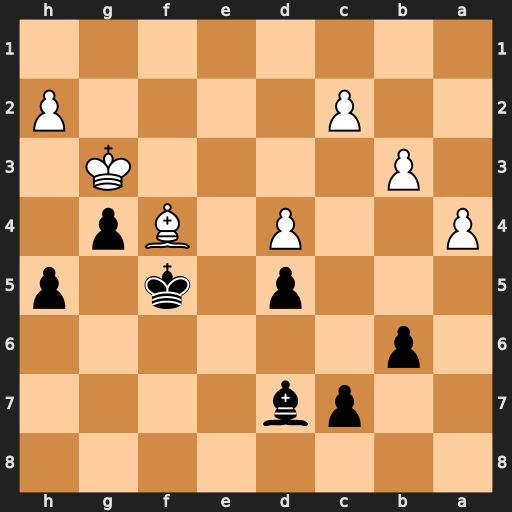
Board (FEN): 8/2pb4/1p6/3p1k1p/P2P1Bp1/1P4K1/2P4P/8
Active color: b
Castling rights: -
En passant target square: -
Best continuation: h4+ Kxh4 Kxf4